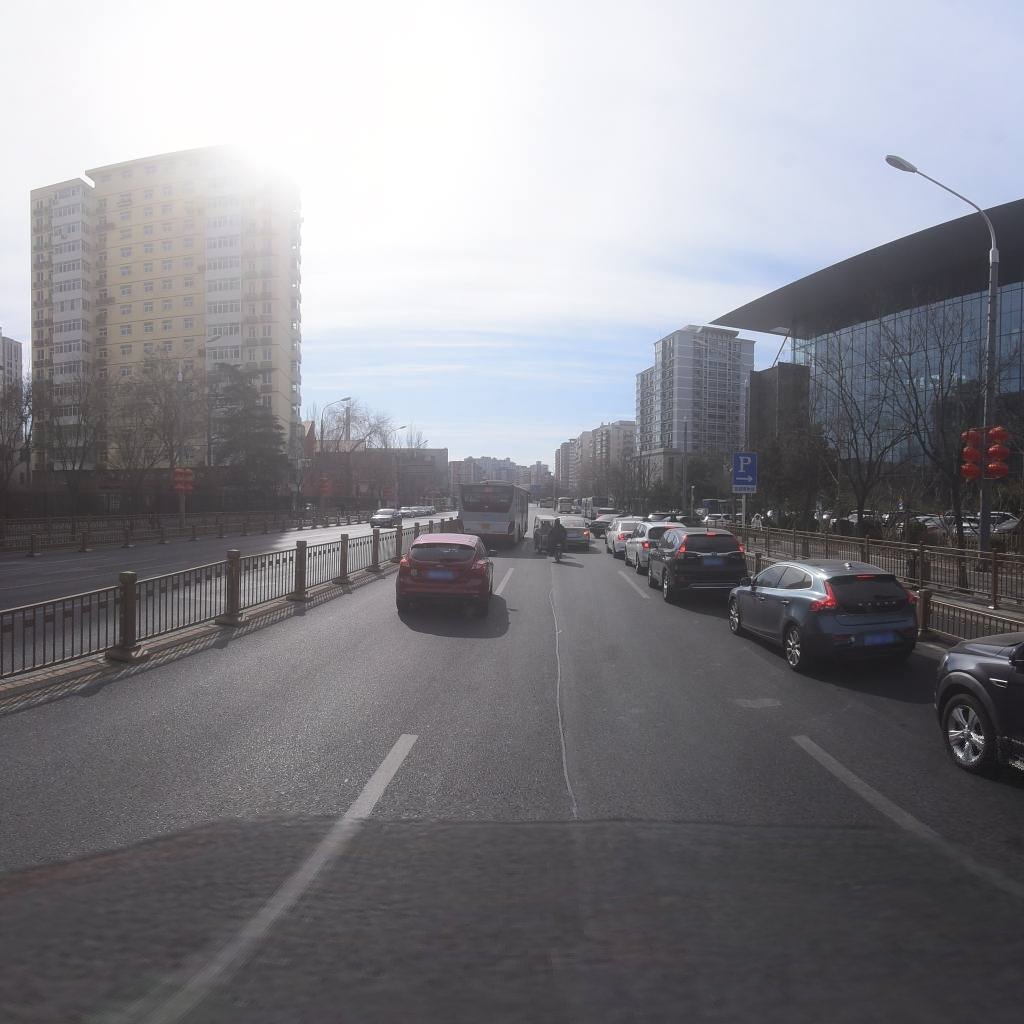
Region: Xicheng
Road damage annotations: longitudinal patch